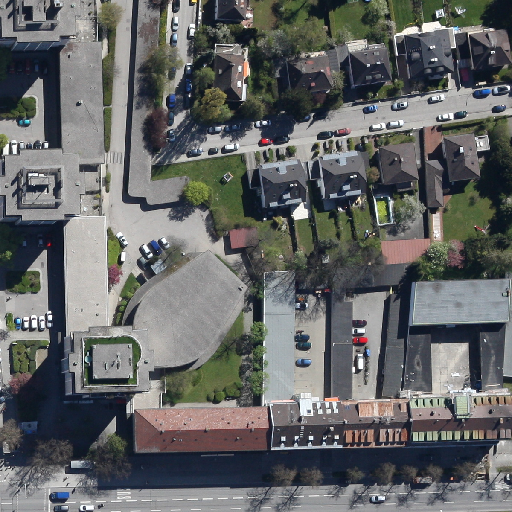
Referring expression: car